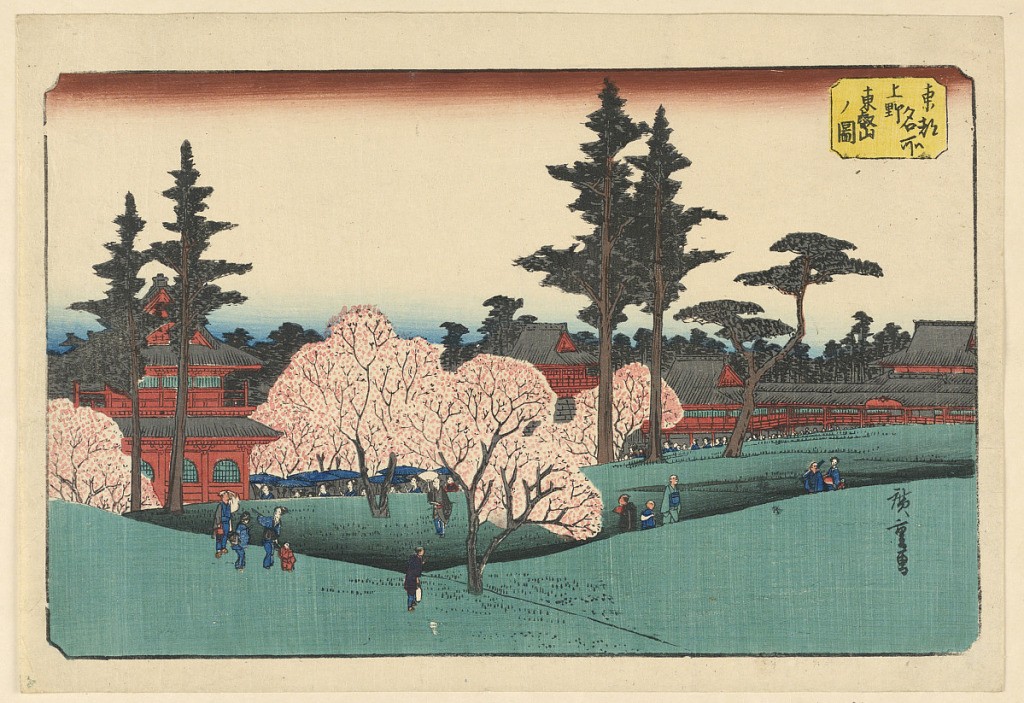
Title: Cherry Blossom Viewing
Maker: Ando Hiroshige, Japanese, 1797–1858
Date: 1797-1858
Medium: Woodblock print in colored ink on paper
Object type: Print
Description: This spring scene shows a traditional spring weekend of people enjoying the cherry blossoms and visiting a temple. Visitors meander through the gardens, up slopes, and around a Buddhist temple. Other people are shown leisurely strolling along and taking in the natural landscape. Hiroshige balances the scene with his architecture landscape, contrasting colors that are evenly dispersed.